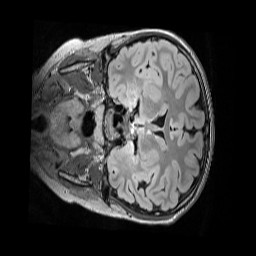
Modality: FLAIR
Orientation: coronal
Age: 11
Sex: male
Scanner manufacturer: siemens
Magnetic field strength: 3 T
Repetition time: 5 s
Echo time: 0.388 s